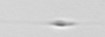
Label: Cylindrotheca_morphotype1